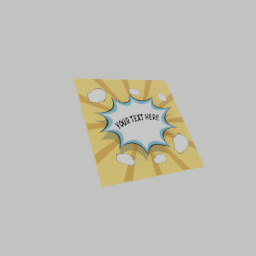
Label: decoration